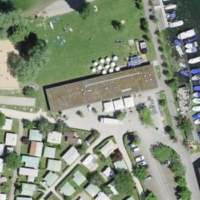
EUNIS habitat code: 53
Species observed at this site:
Sceliphron caementarium
Sorbus aucuparia